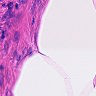
Metastatic tissue present: no